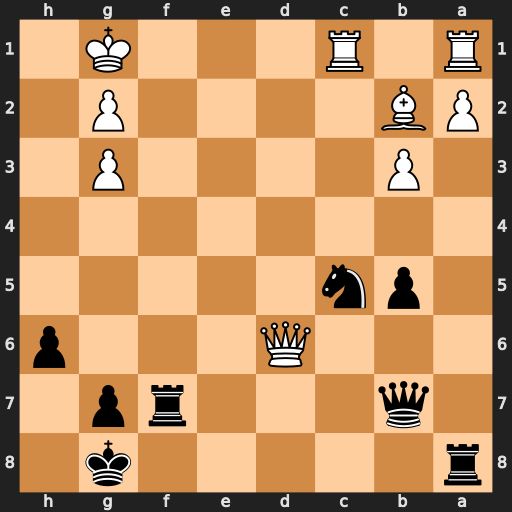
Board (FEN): r5k1/1q3rp1/3Q3p/1pn5/8/1P4P1/PB4P1/R1R3K1
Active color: b
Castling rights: -
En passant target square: -
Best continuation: Rf2 Kxf2 Ne4+ Kg1 Nxd6